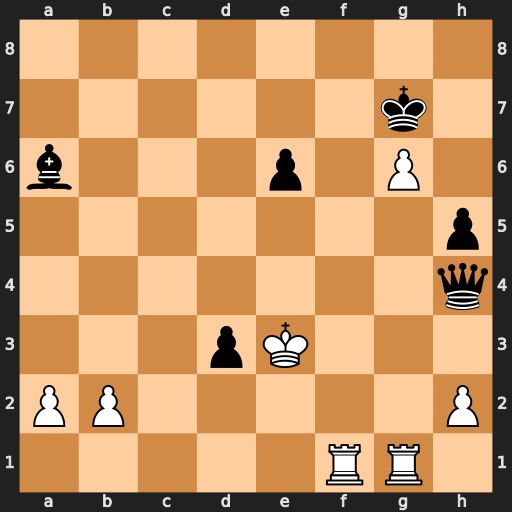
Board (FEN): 8/6k1/b3p1P1/7p/7q/3pK3/PP5P/5RR1
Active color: w
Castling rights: -
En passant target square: -
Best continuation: Rf7+ Kg8 g7 Qb4 Rf8+